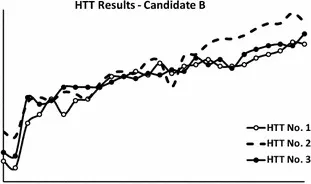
Heart rate values of candidate 'B' that were measured during the three HTTs. First test: - -; second test: - -; third test: - -; data are presented at a sampling rate of 1-5 min.
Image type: electrography (ekg)